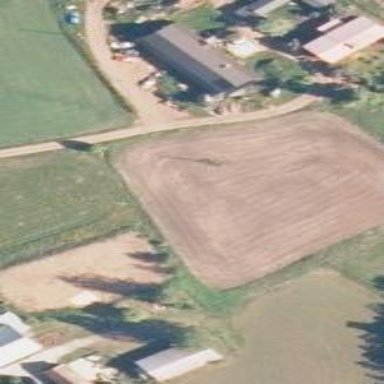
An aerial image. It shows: Farmyard area.